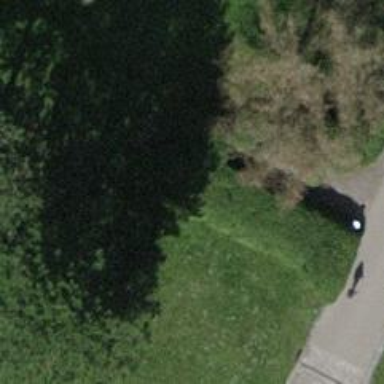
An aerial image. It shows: Entrance to parking area.